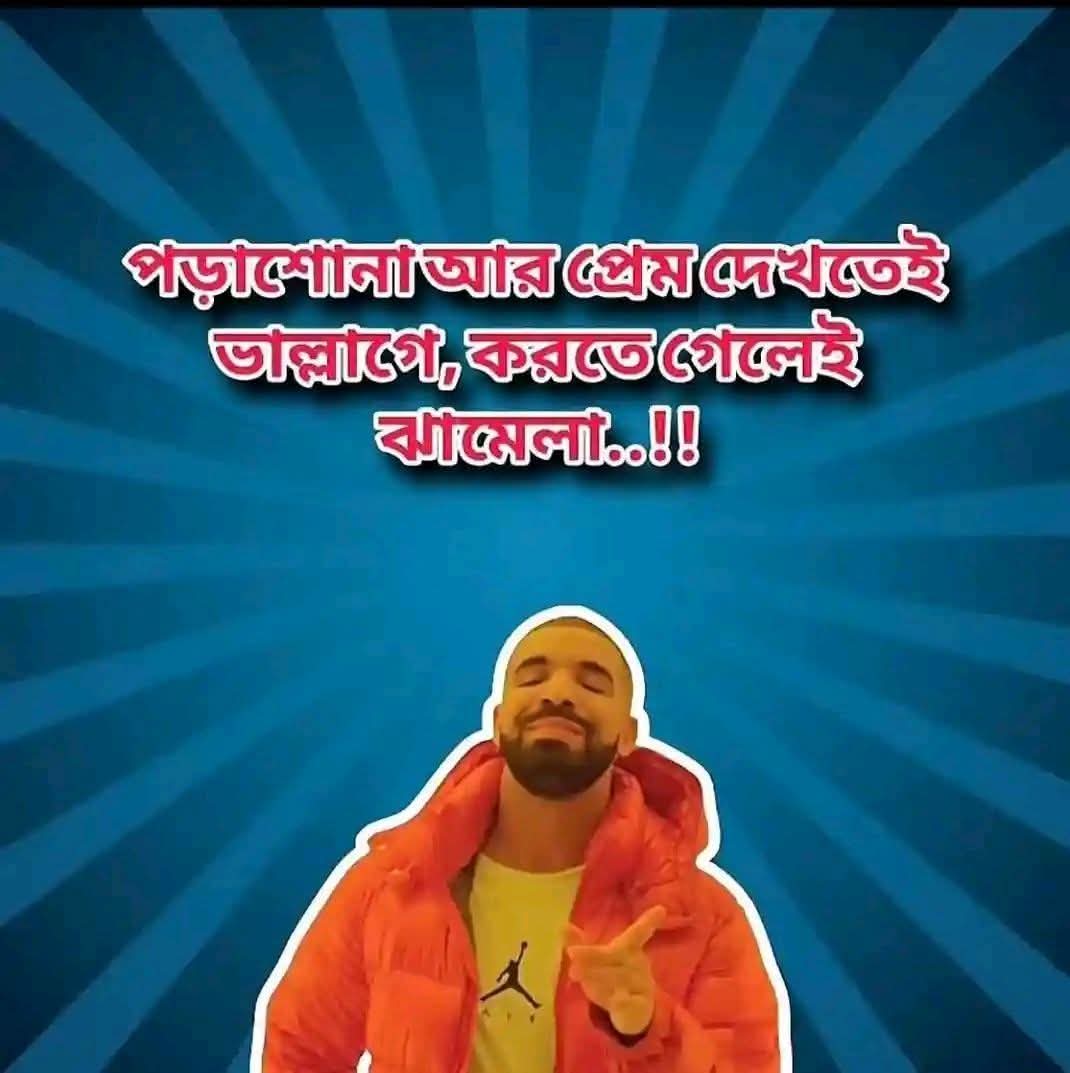
Text: পড়াশোনা আর প্রেম দেখতেই ভাল্লাগে, করতে গেলেই ঝামেলা..!!
Label: Non Hate